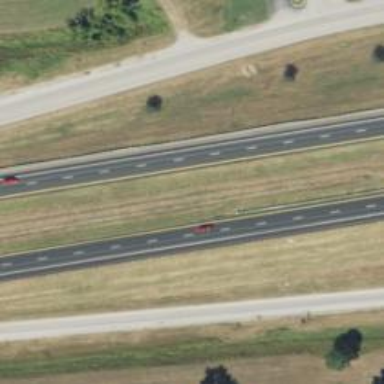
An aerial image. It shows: Asphalt motorway.